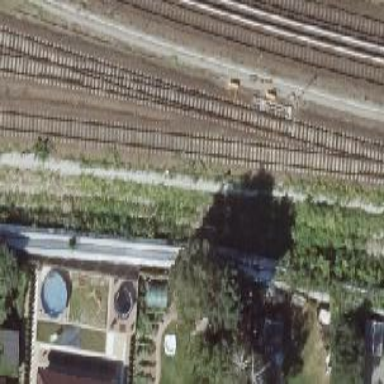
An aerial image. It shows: Junction on the railway.